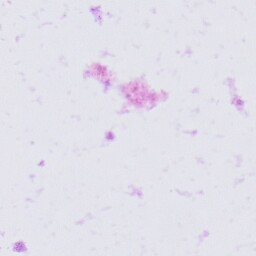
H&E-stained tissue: Prostate